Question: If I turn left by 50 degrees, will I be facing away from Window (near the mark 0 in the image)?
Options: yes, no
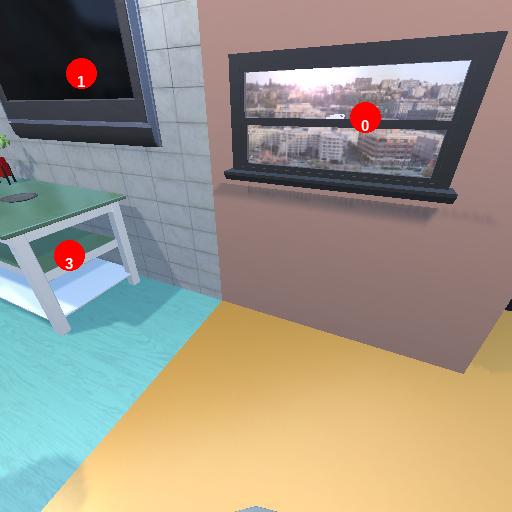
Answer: yes